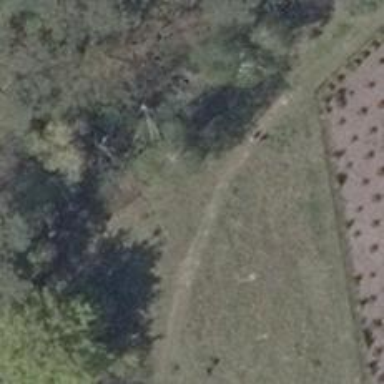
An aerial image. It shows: Grass track with grade5 track type.